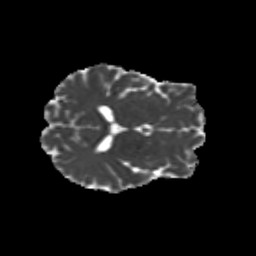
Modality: MD
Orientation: axial
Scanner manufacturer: siemens
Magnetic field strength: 3 T
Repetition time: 9.2 s
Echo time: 0.084 s